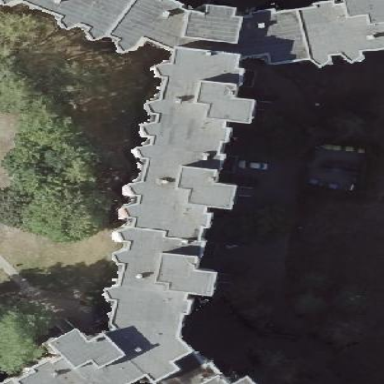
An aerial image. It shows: Apartment building with flat roof.